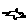
Label: bird